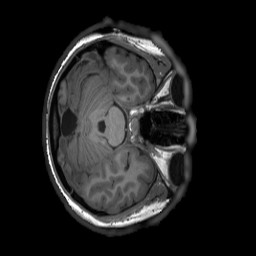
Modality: T1w
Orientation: axial
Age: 25
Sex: female
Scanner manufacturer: siemens
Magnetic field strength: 3 T
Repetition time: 2.3 s
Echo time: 0.00232 s